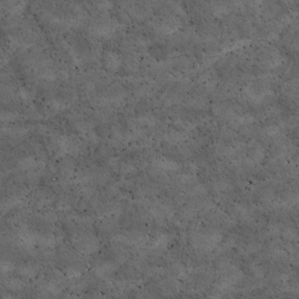
Label: non_frost